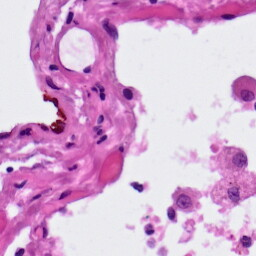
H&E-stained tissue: Lung